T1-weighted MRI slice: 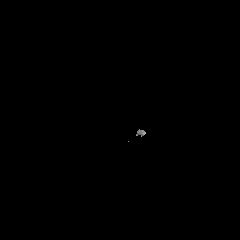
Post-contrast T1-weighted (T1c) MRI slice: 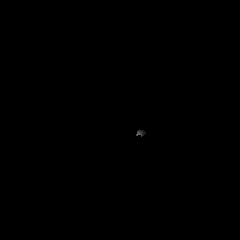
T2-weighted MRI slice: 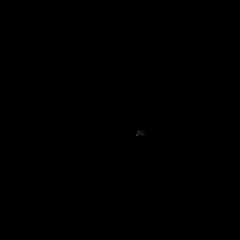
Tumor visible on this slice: no